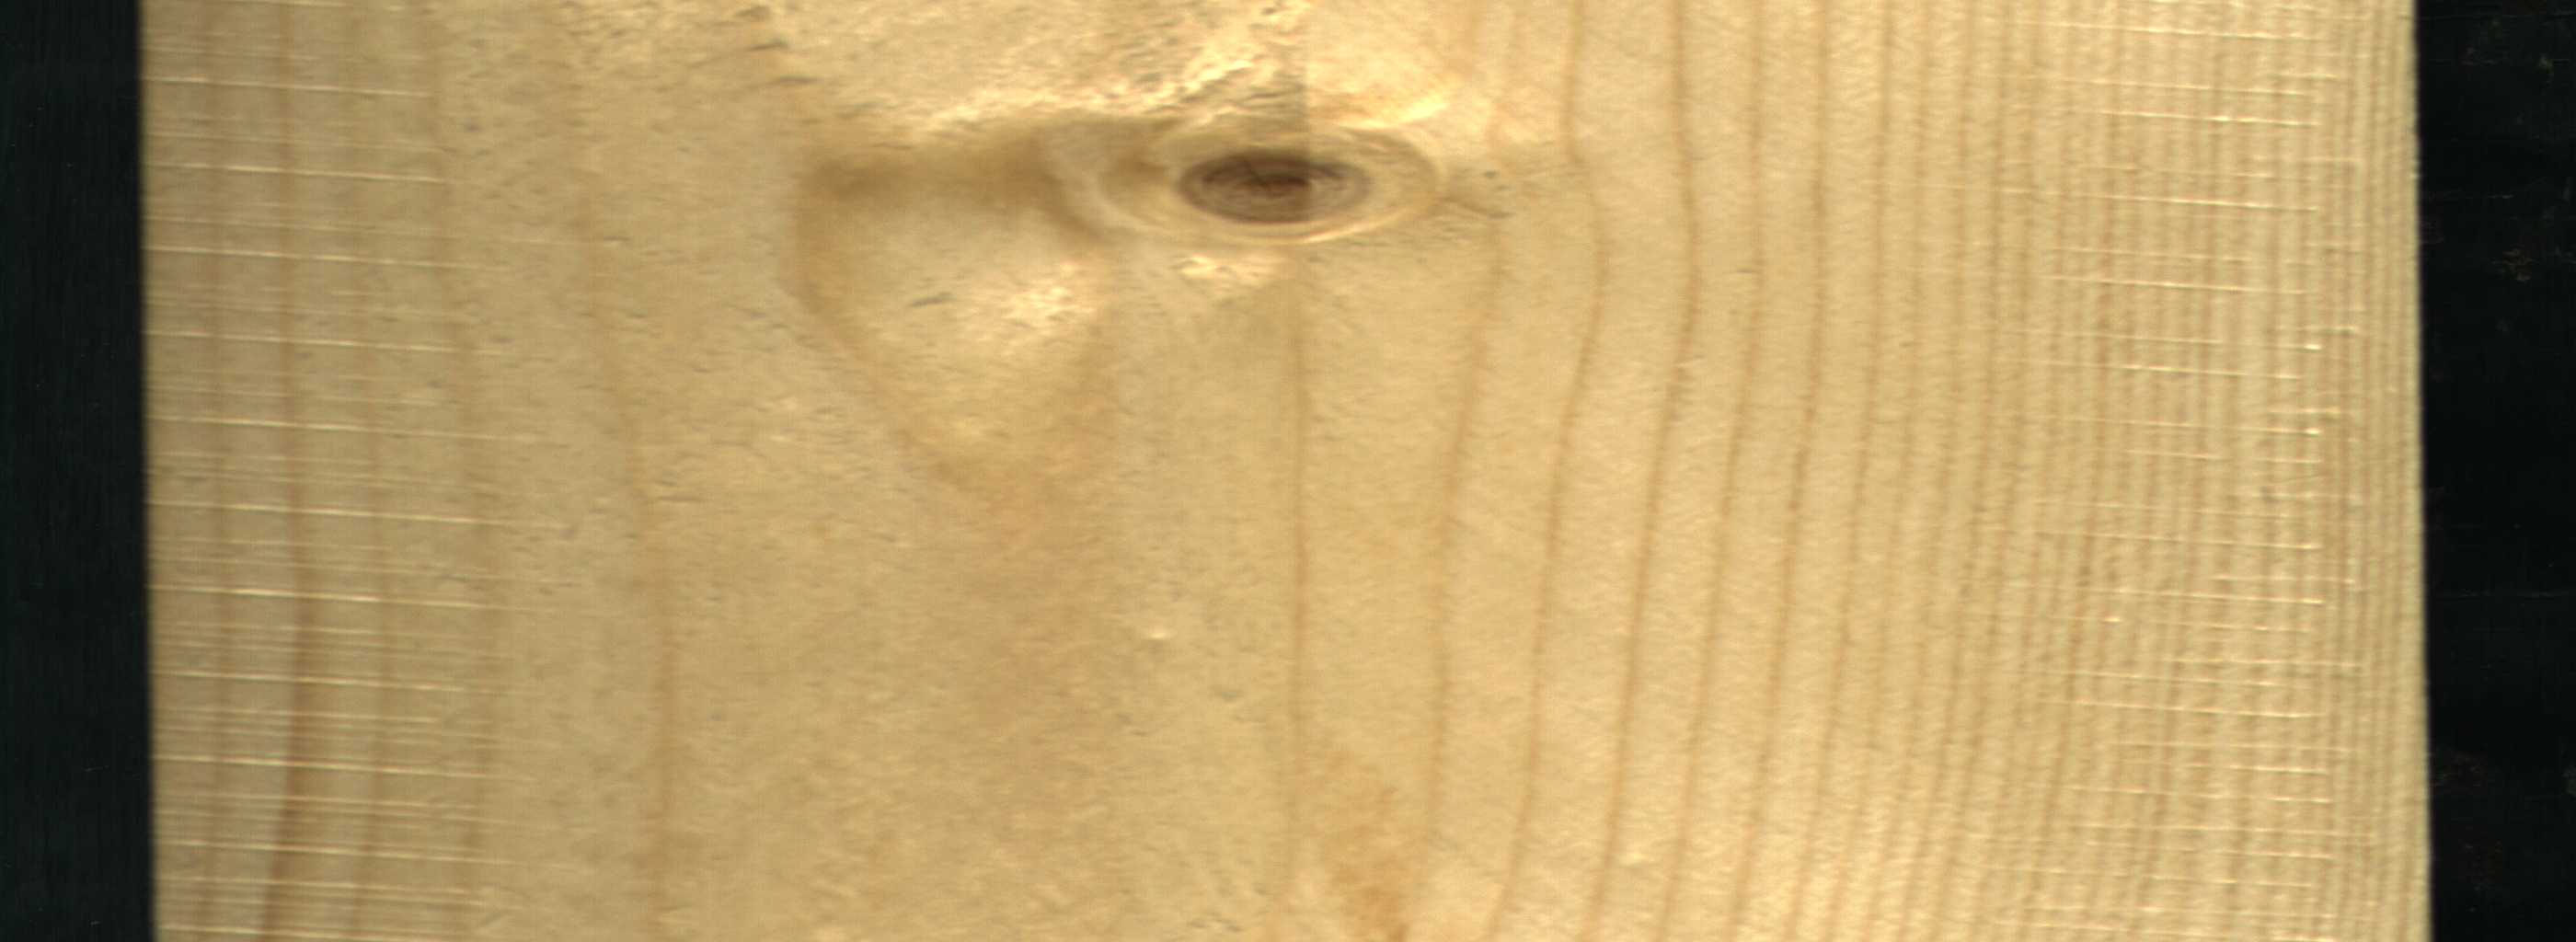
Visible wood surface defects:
Live_Knot